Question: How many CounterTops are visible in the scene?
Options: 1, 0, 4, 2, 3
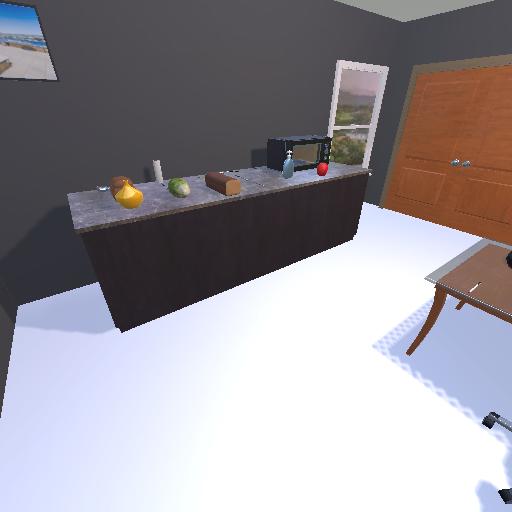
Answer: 1